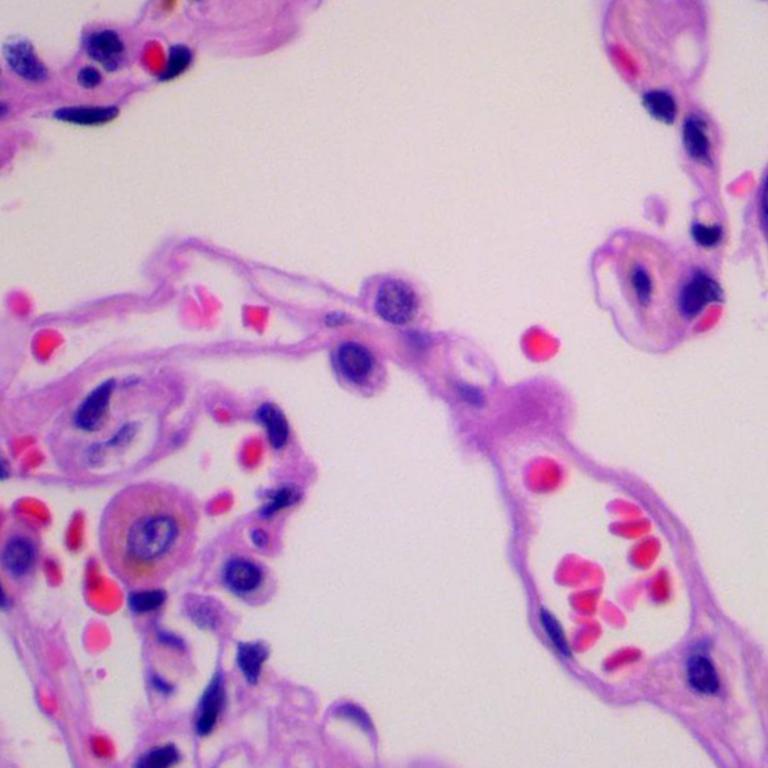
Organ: lung
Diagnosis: benign